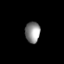
Tissue: lung
Cell type: Endothelial cells
Senescence score: 0.5995
Nuclear area (px): 308
Mean DAPI intensity: 141.575